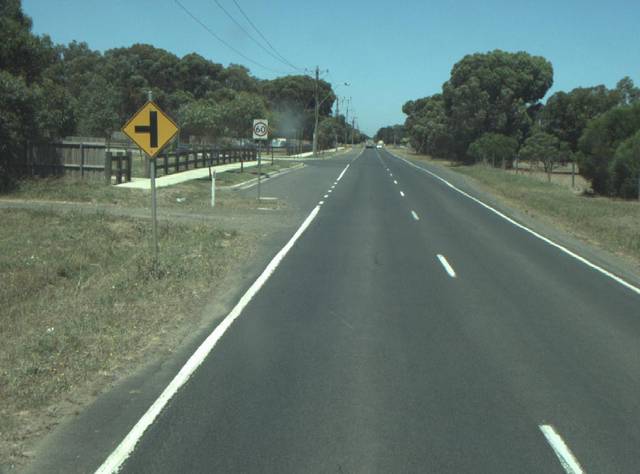
Region: Australia
Coordinates: -38.175, 144.458